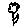
Label: flower